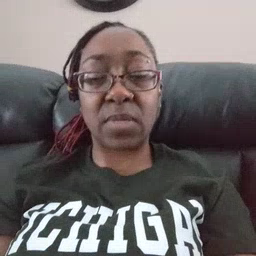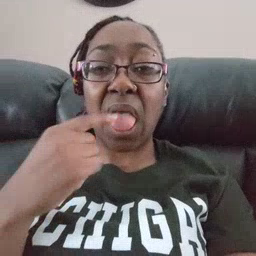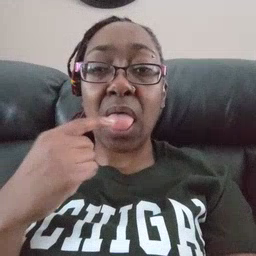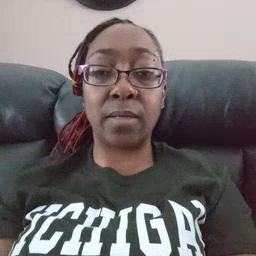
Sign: tongue